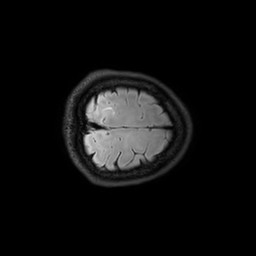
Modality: FLAIR
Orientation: axial
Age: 64
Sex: female
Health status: ill
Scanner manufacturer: philips
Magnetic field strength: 3 T
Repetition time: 4.8 s
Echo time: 0.3059 s